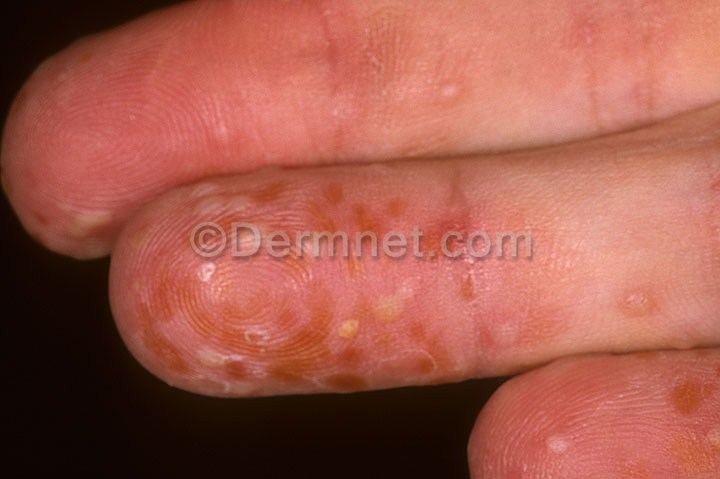
Disease: Psoriasis pictures Lichen Planus and related diseases